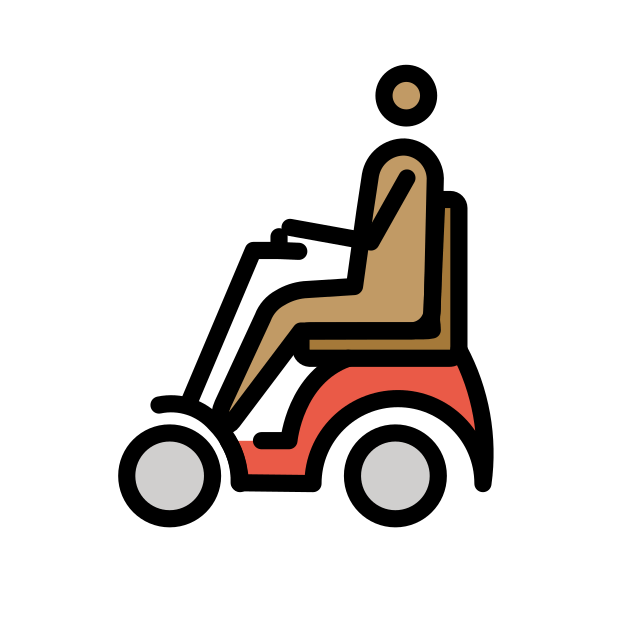
man in motorized wheelchair: medium skin tone